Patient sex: M
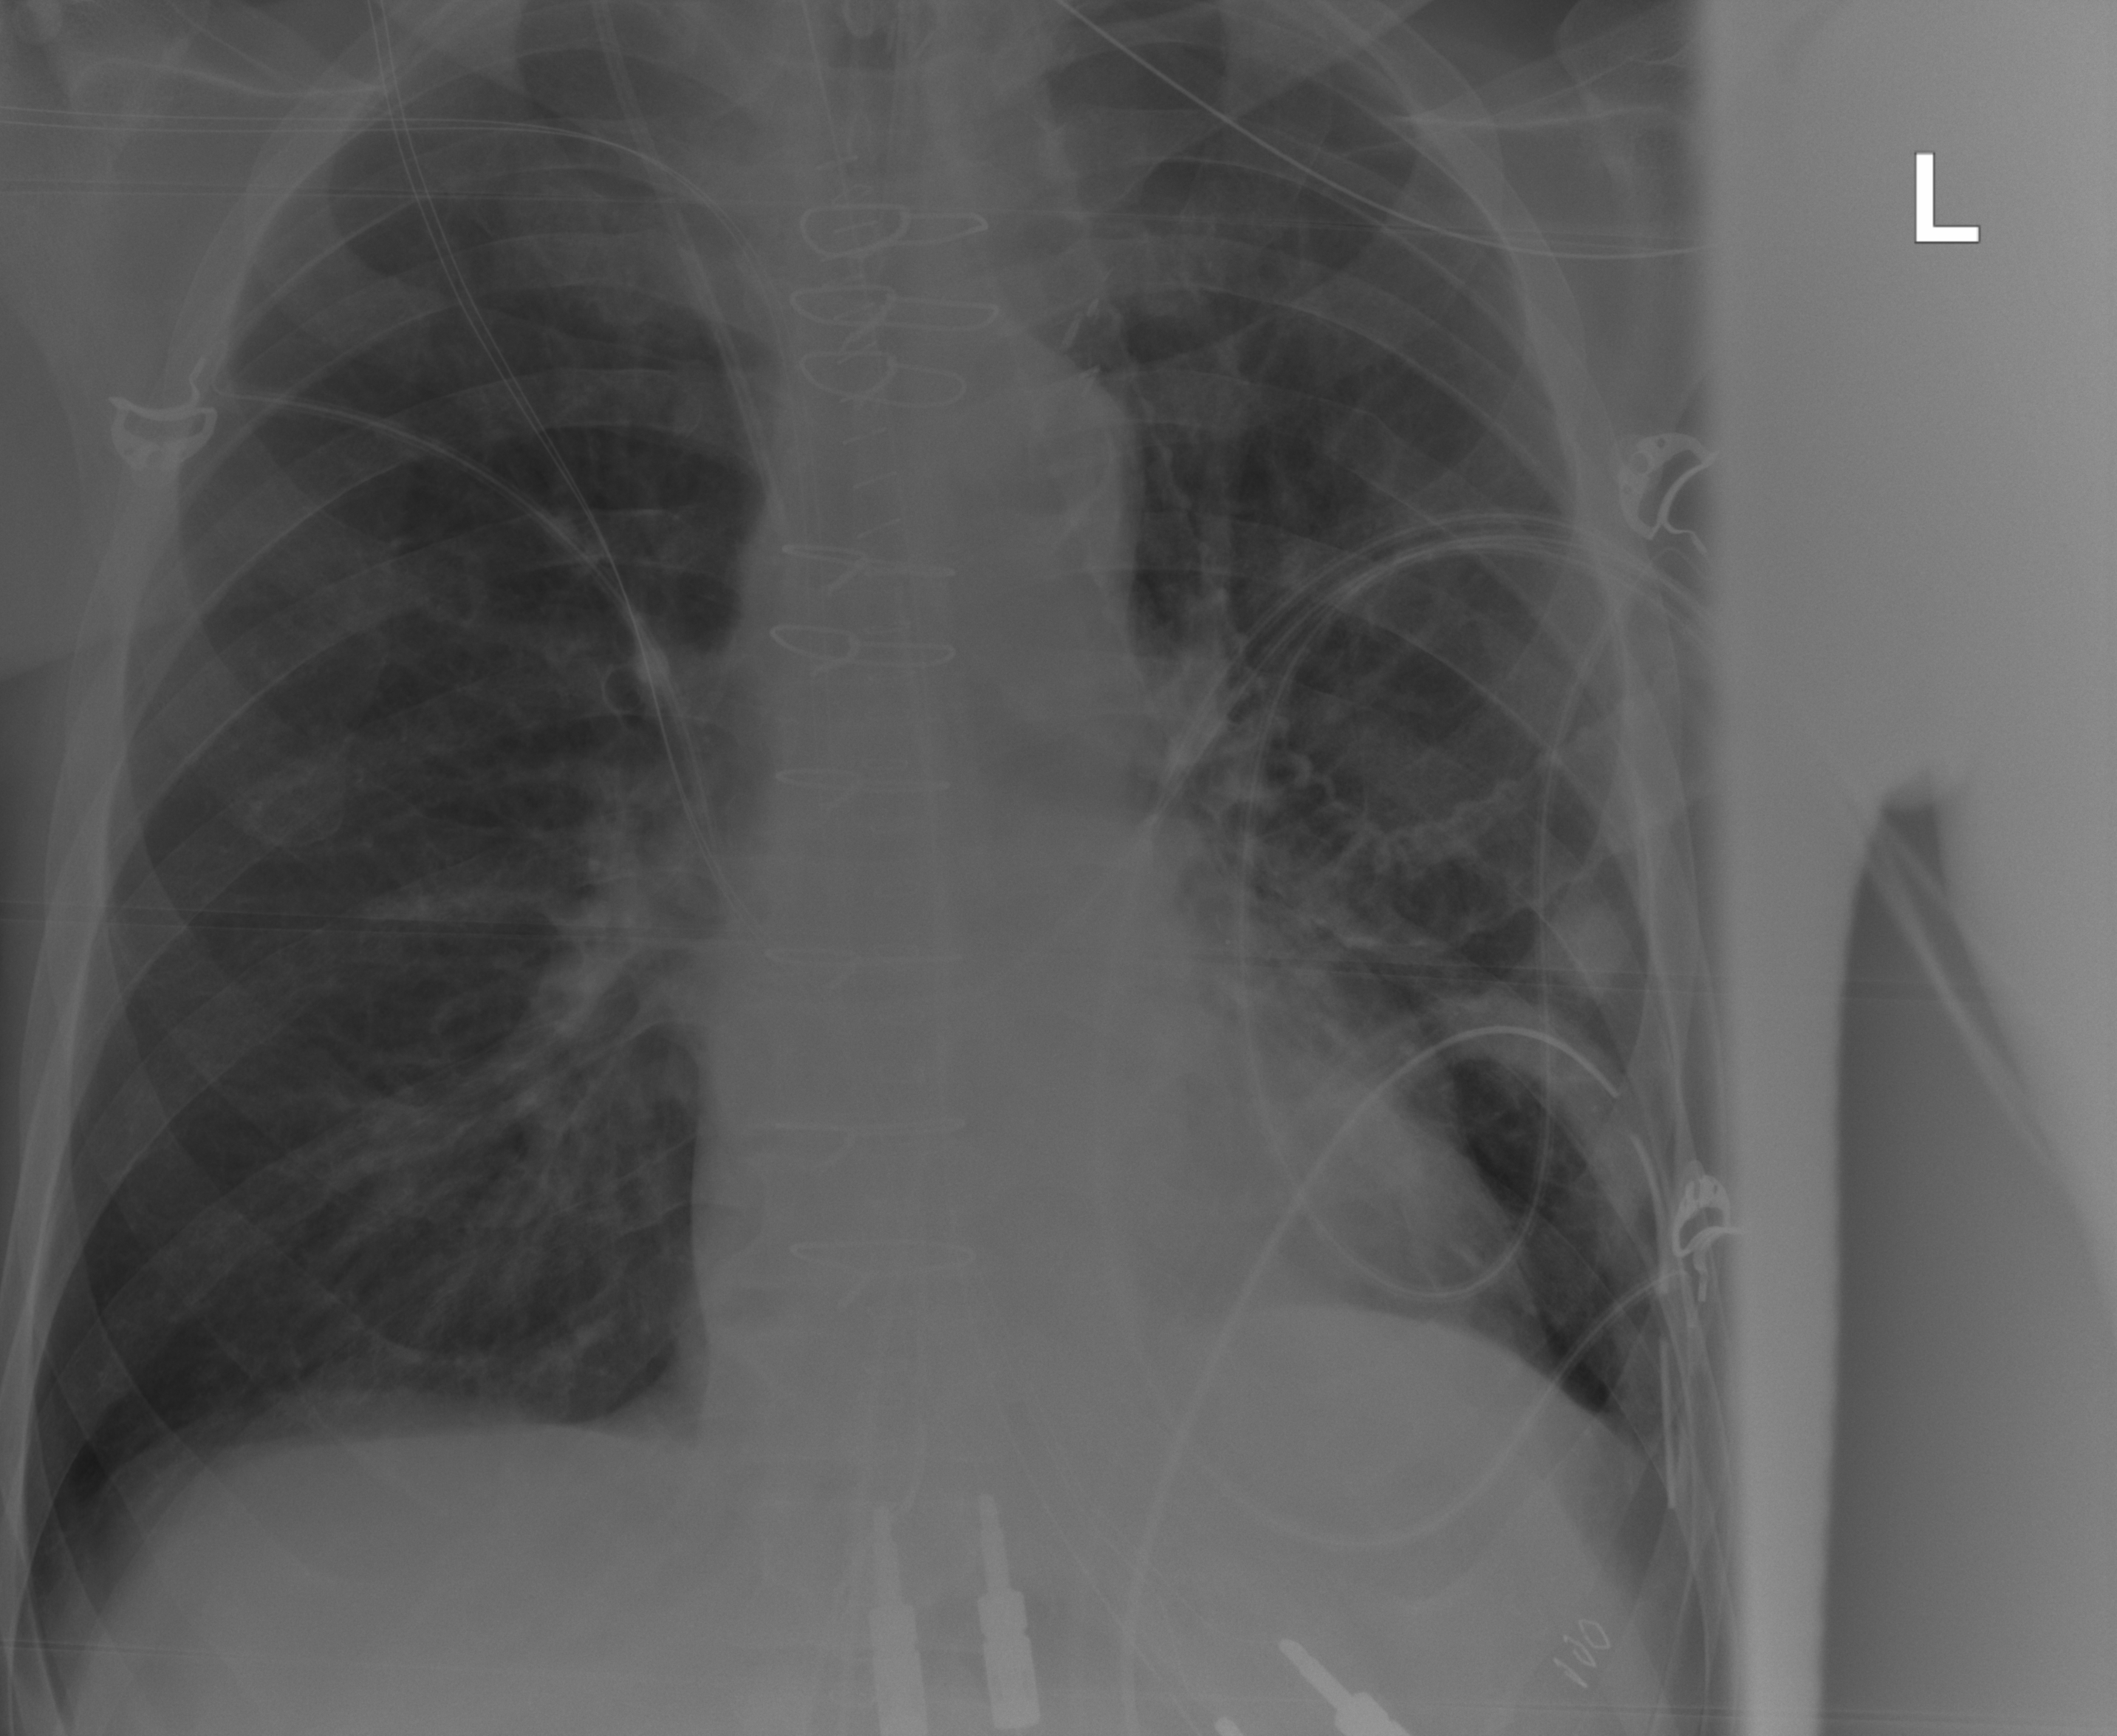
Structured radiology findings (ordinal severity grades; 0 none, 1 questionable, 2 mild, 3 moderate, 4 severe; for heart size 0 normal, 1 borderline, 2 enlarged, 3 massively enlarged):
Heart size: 0
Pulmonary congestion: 0
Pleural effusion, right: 0
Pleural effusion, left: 0
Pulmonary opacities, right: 0
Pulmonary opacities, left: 0
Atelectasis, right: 0
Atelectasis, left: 0